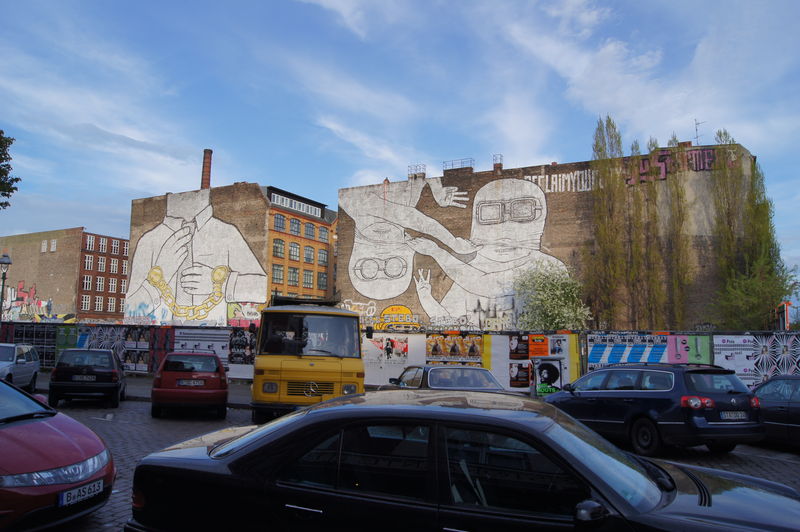
Titel: Time Thief
Künstler: Blu
Standort: Berlin
Schlagwörter: baum, blau, himmel, weiß, wolken, bäume, gelb, grün, stadt, fenster, strasse, haus, zaun, haube, hemd, mütze, wand, kragen, gold, kamin, pflaster, kette, mauer, fabrik, auto, wandmalerei, uhr, bemalt, foto, berlin, maske, pflasterstein, brille, ketten, photo, art, urban, kopflos, autos, osten, fessel, brandmauer, parken, hochhaus, bus, blu, kennzeichen, katte, graffiti, grafitti, sprayer, street, graffity, handschellen, street art, graffitti, grafitty, mercedes, parkend, illegal, tauchermaske, strretart